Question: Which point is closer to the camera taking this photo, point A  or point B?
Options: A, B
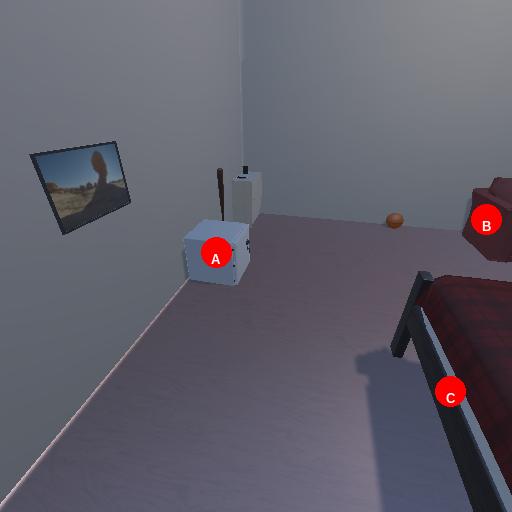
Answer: A